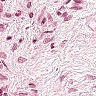
Metastatic tissue present: no